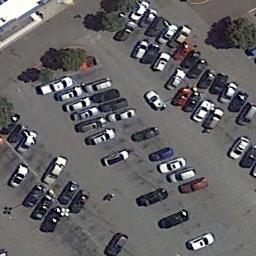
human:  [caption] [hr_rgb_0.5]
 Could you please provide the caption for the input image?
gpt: There are a dozen cars in the parking lot .

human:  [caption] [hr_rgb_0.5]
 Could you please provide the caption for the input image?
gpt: Many cars of different styles are on the parking lot .

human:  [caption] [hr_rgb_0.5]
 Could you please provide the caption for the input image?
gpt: There are some cars on the parking lot .

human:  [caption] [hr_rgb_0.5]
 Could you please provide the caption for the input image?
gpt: The parking lot has some parked cars of different colors .

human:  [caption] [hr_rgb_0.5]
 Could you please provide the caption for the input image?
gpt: There are some cars on the parking lot with no grid lines .